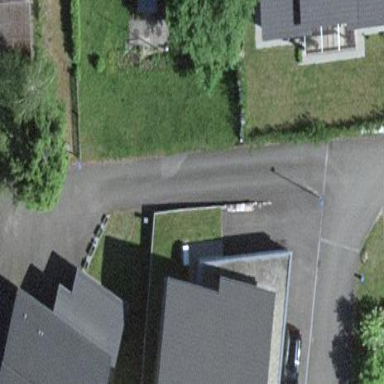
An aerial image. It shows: Simple and straightforward house.